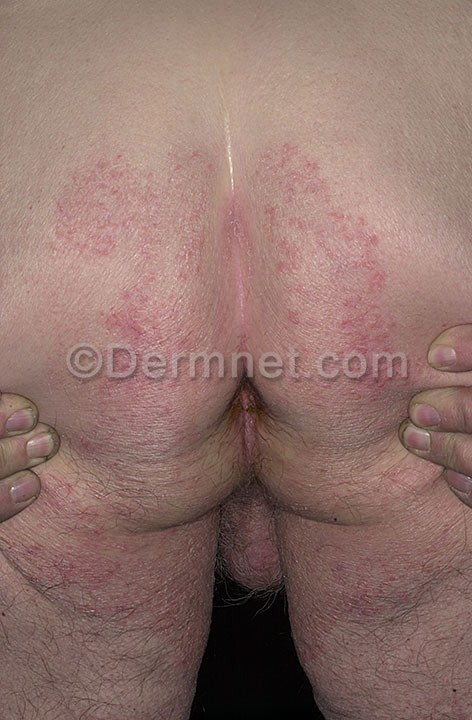
Disease: Tinea Ringworm Candidiasis and other Fungal Infections